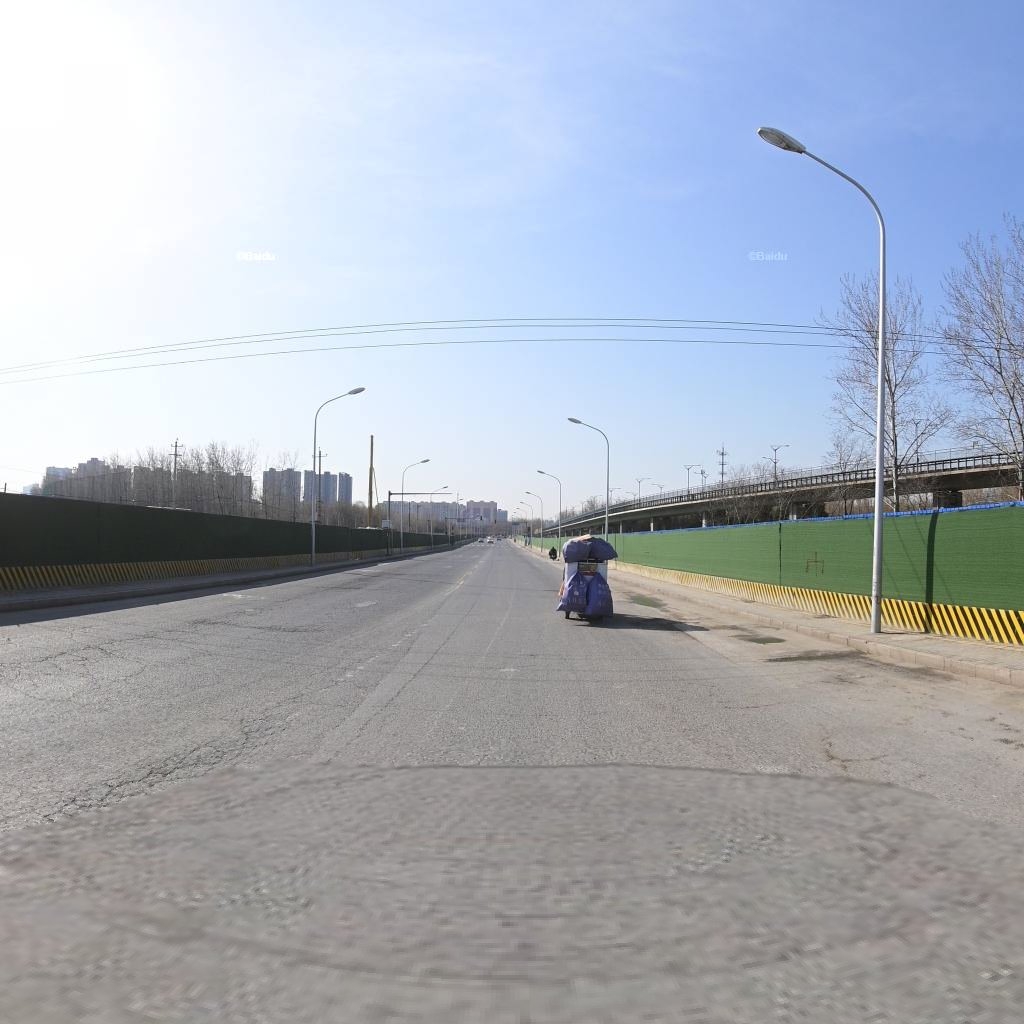
Region: Chaoyang
Road damage annotations: alligator crack